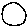
Label: moon